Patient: sex M, age 57
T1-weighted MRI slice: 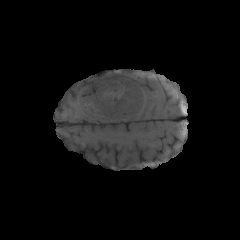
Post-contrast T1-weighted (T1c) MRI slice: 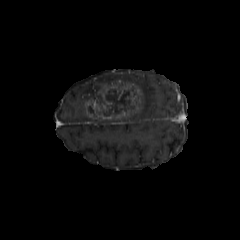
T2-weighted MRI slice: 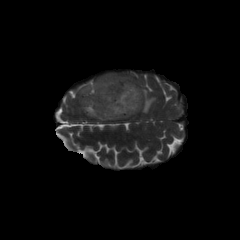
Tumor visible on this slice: yes
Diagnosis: Glioblastoma, IDH-wildtype
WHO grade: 4